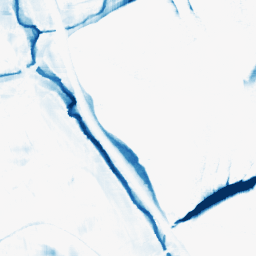
Category: morphological
Decomposition family: morphological_square
Decomposition parameters: operation: closing
size: 20
Upsampling method: bicubic
Upsampling parameters: scale: 4
Upsampling scale: 4